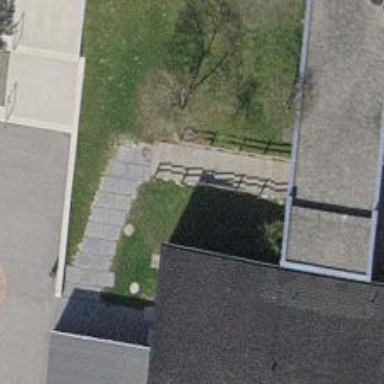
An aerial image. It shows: Set of steps made of paving stones.